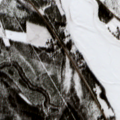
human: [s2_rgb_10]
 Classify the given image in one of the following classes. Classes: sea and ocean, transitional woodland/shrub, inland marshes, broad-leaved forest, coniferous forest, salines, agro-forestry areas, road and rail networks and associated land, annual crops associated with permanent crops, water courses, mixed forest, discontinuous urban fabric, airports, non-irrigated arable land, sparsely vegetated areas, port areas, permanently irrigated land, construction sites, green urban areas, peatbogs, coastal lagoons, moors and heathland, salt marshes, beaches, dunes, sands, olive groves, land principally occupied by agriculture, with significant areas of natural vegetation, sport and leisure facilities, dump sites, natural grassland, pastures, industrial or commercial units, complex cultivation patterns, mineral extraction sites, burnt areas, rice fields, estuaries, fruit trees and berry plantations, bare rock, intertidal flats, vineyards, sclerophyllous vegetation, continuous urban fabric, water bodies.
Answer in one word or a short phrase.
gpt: complex cultivation patterns, broad-leaved forest, coniferous forest, mixed forest, transitional woodland/shrub, water courses